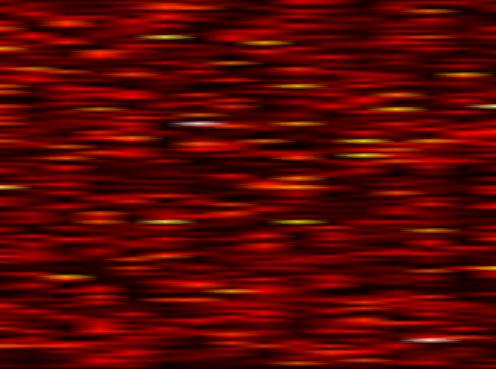
Label: FBMC